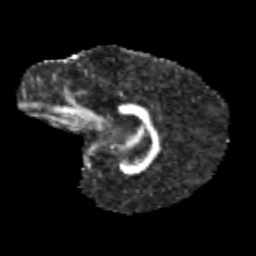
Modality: FA
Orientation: sagittal
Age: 9
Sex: female
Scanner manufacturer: siemens
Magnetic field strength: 3 T
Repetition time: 3.8 s
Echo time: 0.07 s